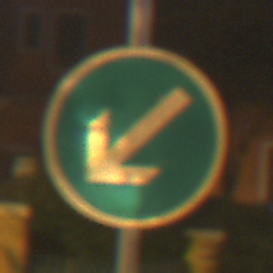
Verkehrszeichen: VorgeschriebeneVorbeifahrtLinks
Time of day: Night
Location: Outdoor (Urban)
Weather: Clear
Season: NotSpecified
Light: Artificial